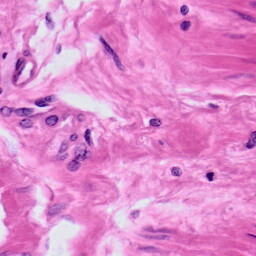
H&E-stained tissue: Prostate